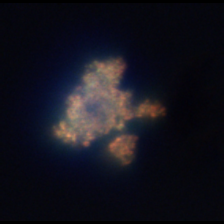
Taxon: Unknown_detritus
Group: Unknown